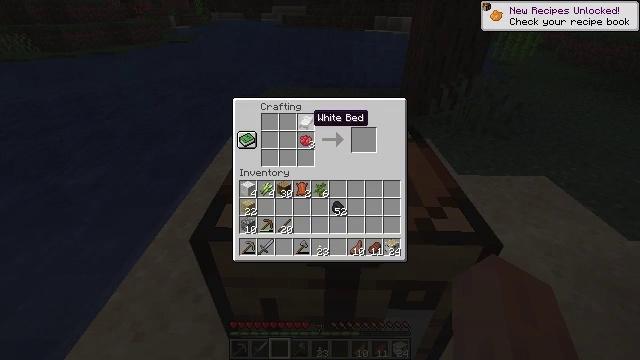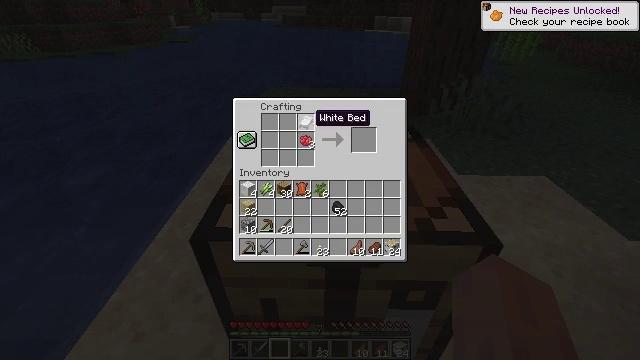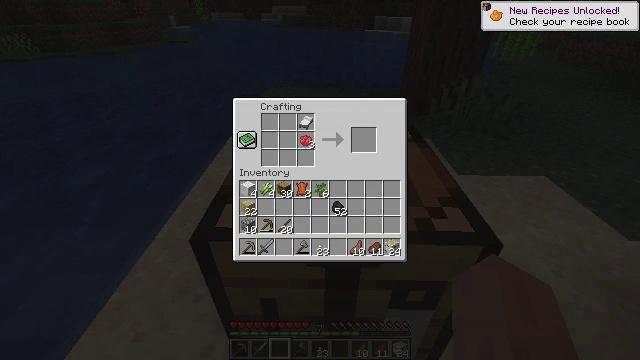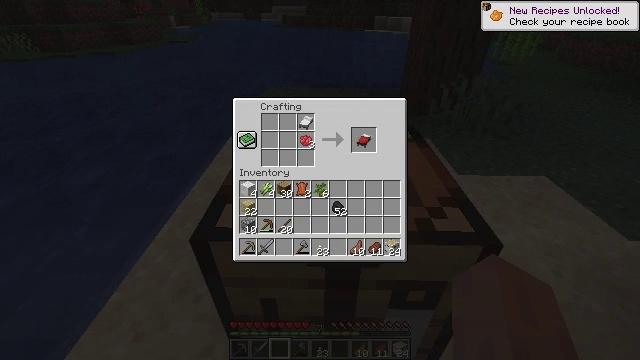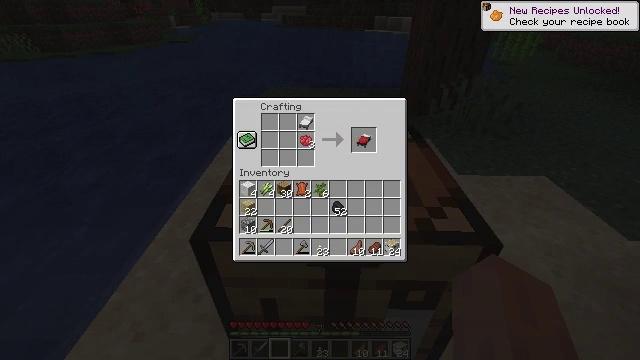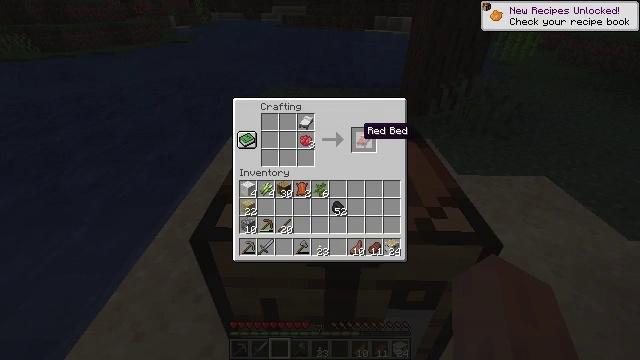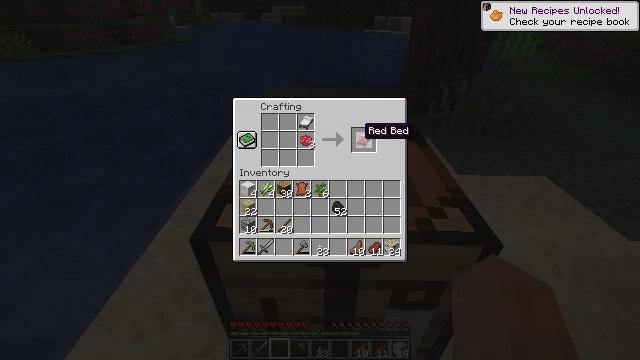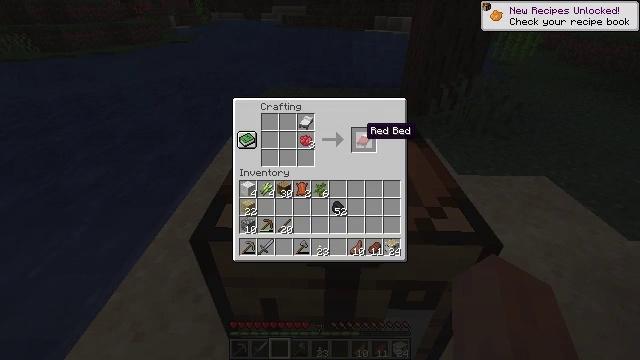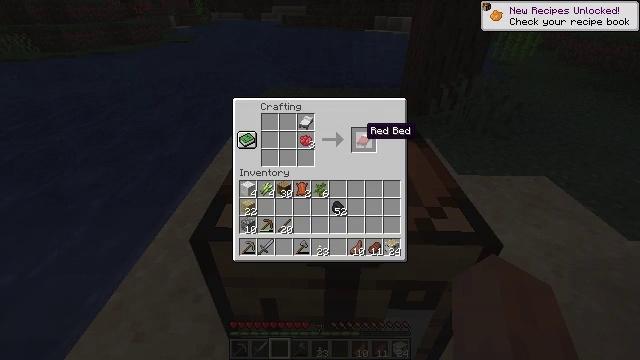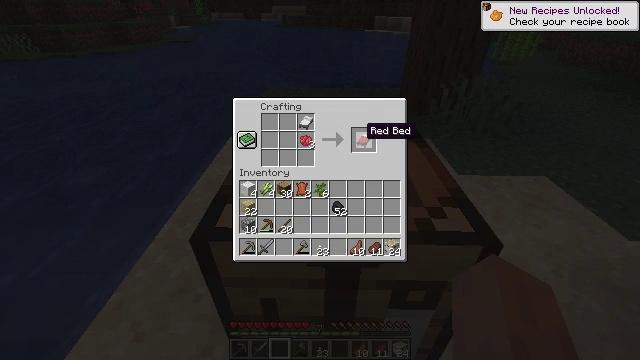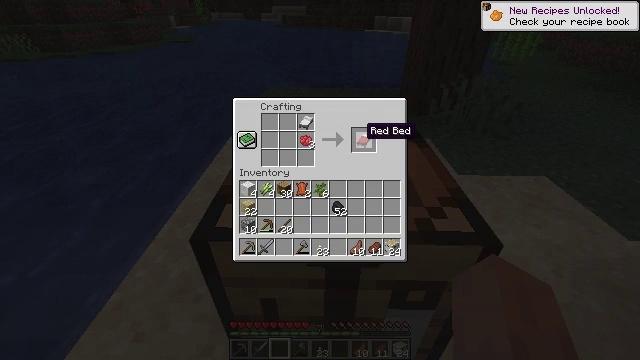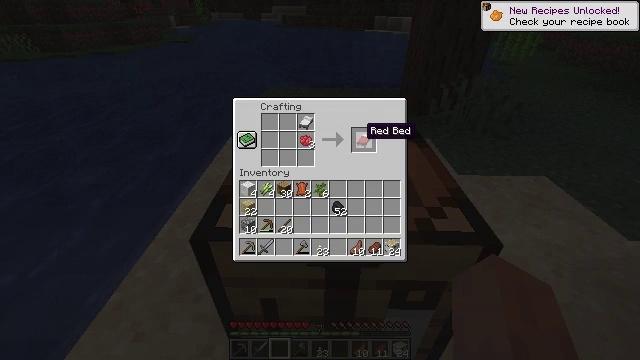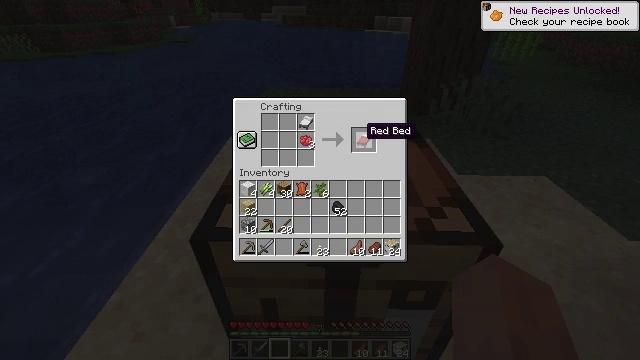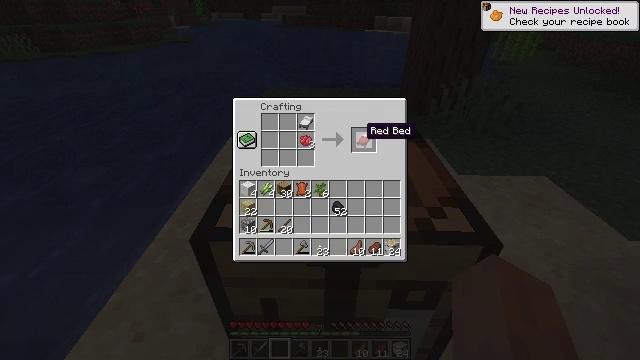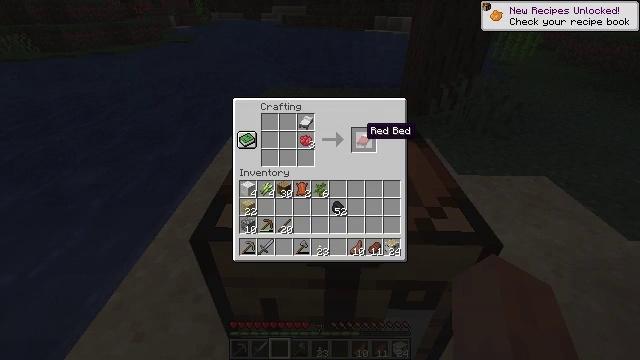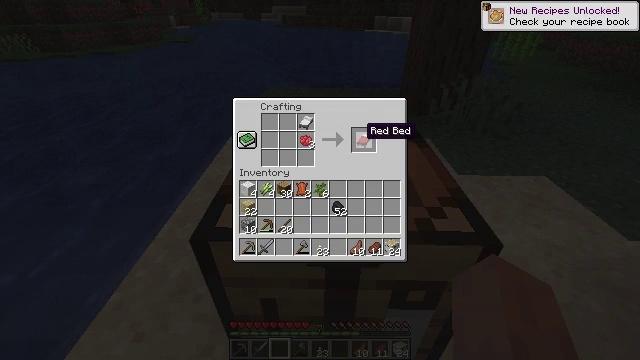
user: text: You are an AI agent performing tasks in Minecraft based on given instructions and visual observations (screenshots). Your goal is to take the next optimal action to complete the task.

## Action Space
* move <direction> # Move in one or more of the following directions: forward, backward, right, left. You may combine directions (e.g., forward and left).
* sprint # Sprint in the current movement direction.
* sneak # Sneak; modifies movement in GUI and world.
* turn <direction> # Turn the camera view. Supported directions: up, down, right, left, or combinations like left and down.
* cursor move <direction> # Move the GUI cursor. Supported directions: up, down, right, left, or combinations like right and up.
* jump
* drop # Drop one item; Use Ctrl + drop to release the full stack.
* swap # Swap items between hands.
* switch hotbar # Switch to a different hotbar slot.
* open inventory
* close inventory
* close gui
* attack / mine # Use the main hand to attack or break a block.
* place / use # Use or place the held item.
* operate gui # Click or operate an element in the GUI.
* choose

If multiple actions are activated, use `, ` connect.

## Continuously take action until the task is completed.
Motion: motion action
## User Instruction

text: Open a crafting table, using wool and planks to craft a red bed.
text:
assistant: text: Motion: no_op
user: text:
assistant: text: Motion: cursor move right
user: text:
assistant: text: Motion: cursor move right
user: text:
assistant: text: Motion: cursor move right
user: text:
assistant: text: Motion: cursor move right
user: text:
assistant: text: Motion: no_op
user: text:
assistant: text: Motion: no_op
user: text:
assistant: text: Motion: no_op
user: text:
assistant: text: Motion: no_op
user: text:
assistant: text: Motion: no_op
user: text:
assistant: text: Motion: no_op
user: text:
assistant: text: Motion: no_op
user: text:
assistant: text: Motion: no_op
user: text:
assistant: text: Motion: no_op
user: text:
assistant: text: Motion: no_op
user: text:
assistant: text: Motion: no_op
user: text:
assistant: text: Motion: no_op
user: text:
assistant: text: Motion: no_op
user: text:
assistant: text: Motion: no_op
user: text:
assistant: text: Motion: no_op
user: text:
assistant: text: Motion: no_op
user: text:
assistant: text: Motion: no_op
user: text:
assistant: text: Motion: no_op
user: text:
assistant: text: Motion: no_op
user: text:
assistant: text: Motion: no_op
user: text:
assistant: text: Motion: no_op
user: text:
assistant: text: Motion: no_op
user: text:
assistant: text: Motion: operate gui
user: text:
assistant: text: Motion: operate gui
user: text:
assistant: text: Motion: operate gui